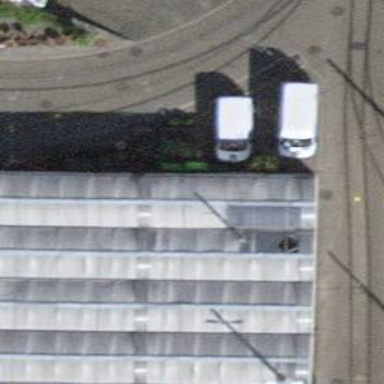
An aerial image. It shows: Greenhouse building designed for botanical or agricultural purposes.